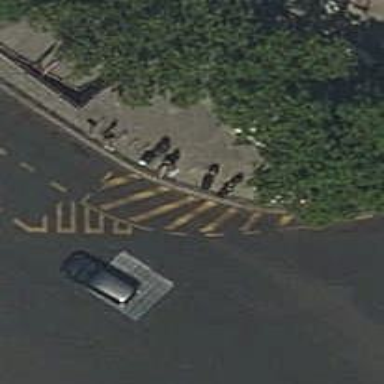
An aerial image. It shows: Tunnel with paving stones steps.